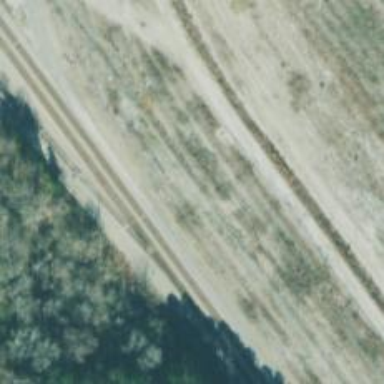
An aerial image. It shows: Abandoned railway yard.